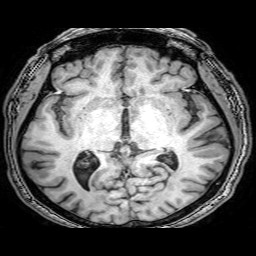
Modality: T1w
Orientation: coronal
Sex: male
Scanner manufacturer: philips
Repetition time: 0.008265 s
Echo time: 0.00379 s